The plot is a signal-to-image rendering of a rotating shaft's vibration measurement. Classify the rotor condition as one of: normal, misalignment, unbalance, looseness.
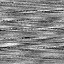
Answer: misalignment